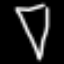
Label: diamond